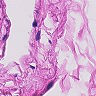
Metastatic tissue present: no